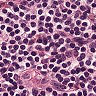
Metastatic tissue present: no